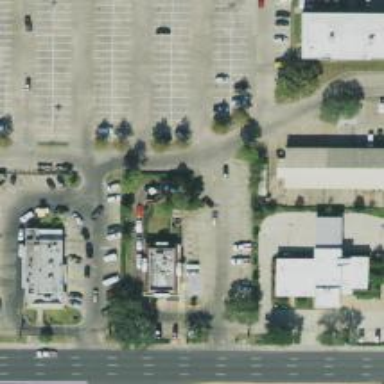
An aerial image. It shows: Parking space is available.